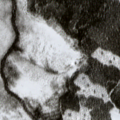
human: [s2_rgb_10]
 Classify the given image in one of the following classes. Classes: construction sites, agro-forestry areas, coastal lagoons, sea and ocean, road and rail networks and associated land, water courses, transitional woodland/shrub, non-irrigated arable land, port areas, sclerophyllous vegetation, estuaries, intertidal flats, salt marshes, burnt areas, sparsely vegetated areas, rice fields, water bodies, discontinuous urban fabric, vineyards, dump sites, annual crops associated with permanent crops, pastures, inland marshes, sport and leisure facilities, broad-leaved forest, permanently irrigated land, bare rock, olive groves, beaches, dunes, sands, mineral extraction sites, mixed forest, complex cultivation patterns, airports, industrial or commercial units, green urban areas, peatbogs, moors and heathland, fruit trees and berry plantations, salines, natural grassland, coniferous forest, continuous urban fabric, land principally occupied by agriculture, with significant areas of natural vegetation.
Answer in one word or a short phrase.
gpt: coniferous forest, transitional woodland/shrub, peatbogs